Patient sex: F
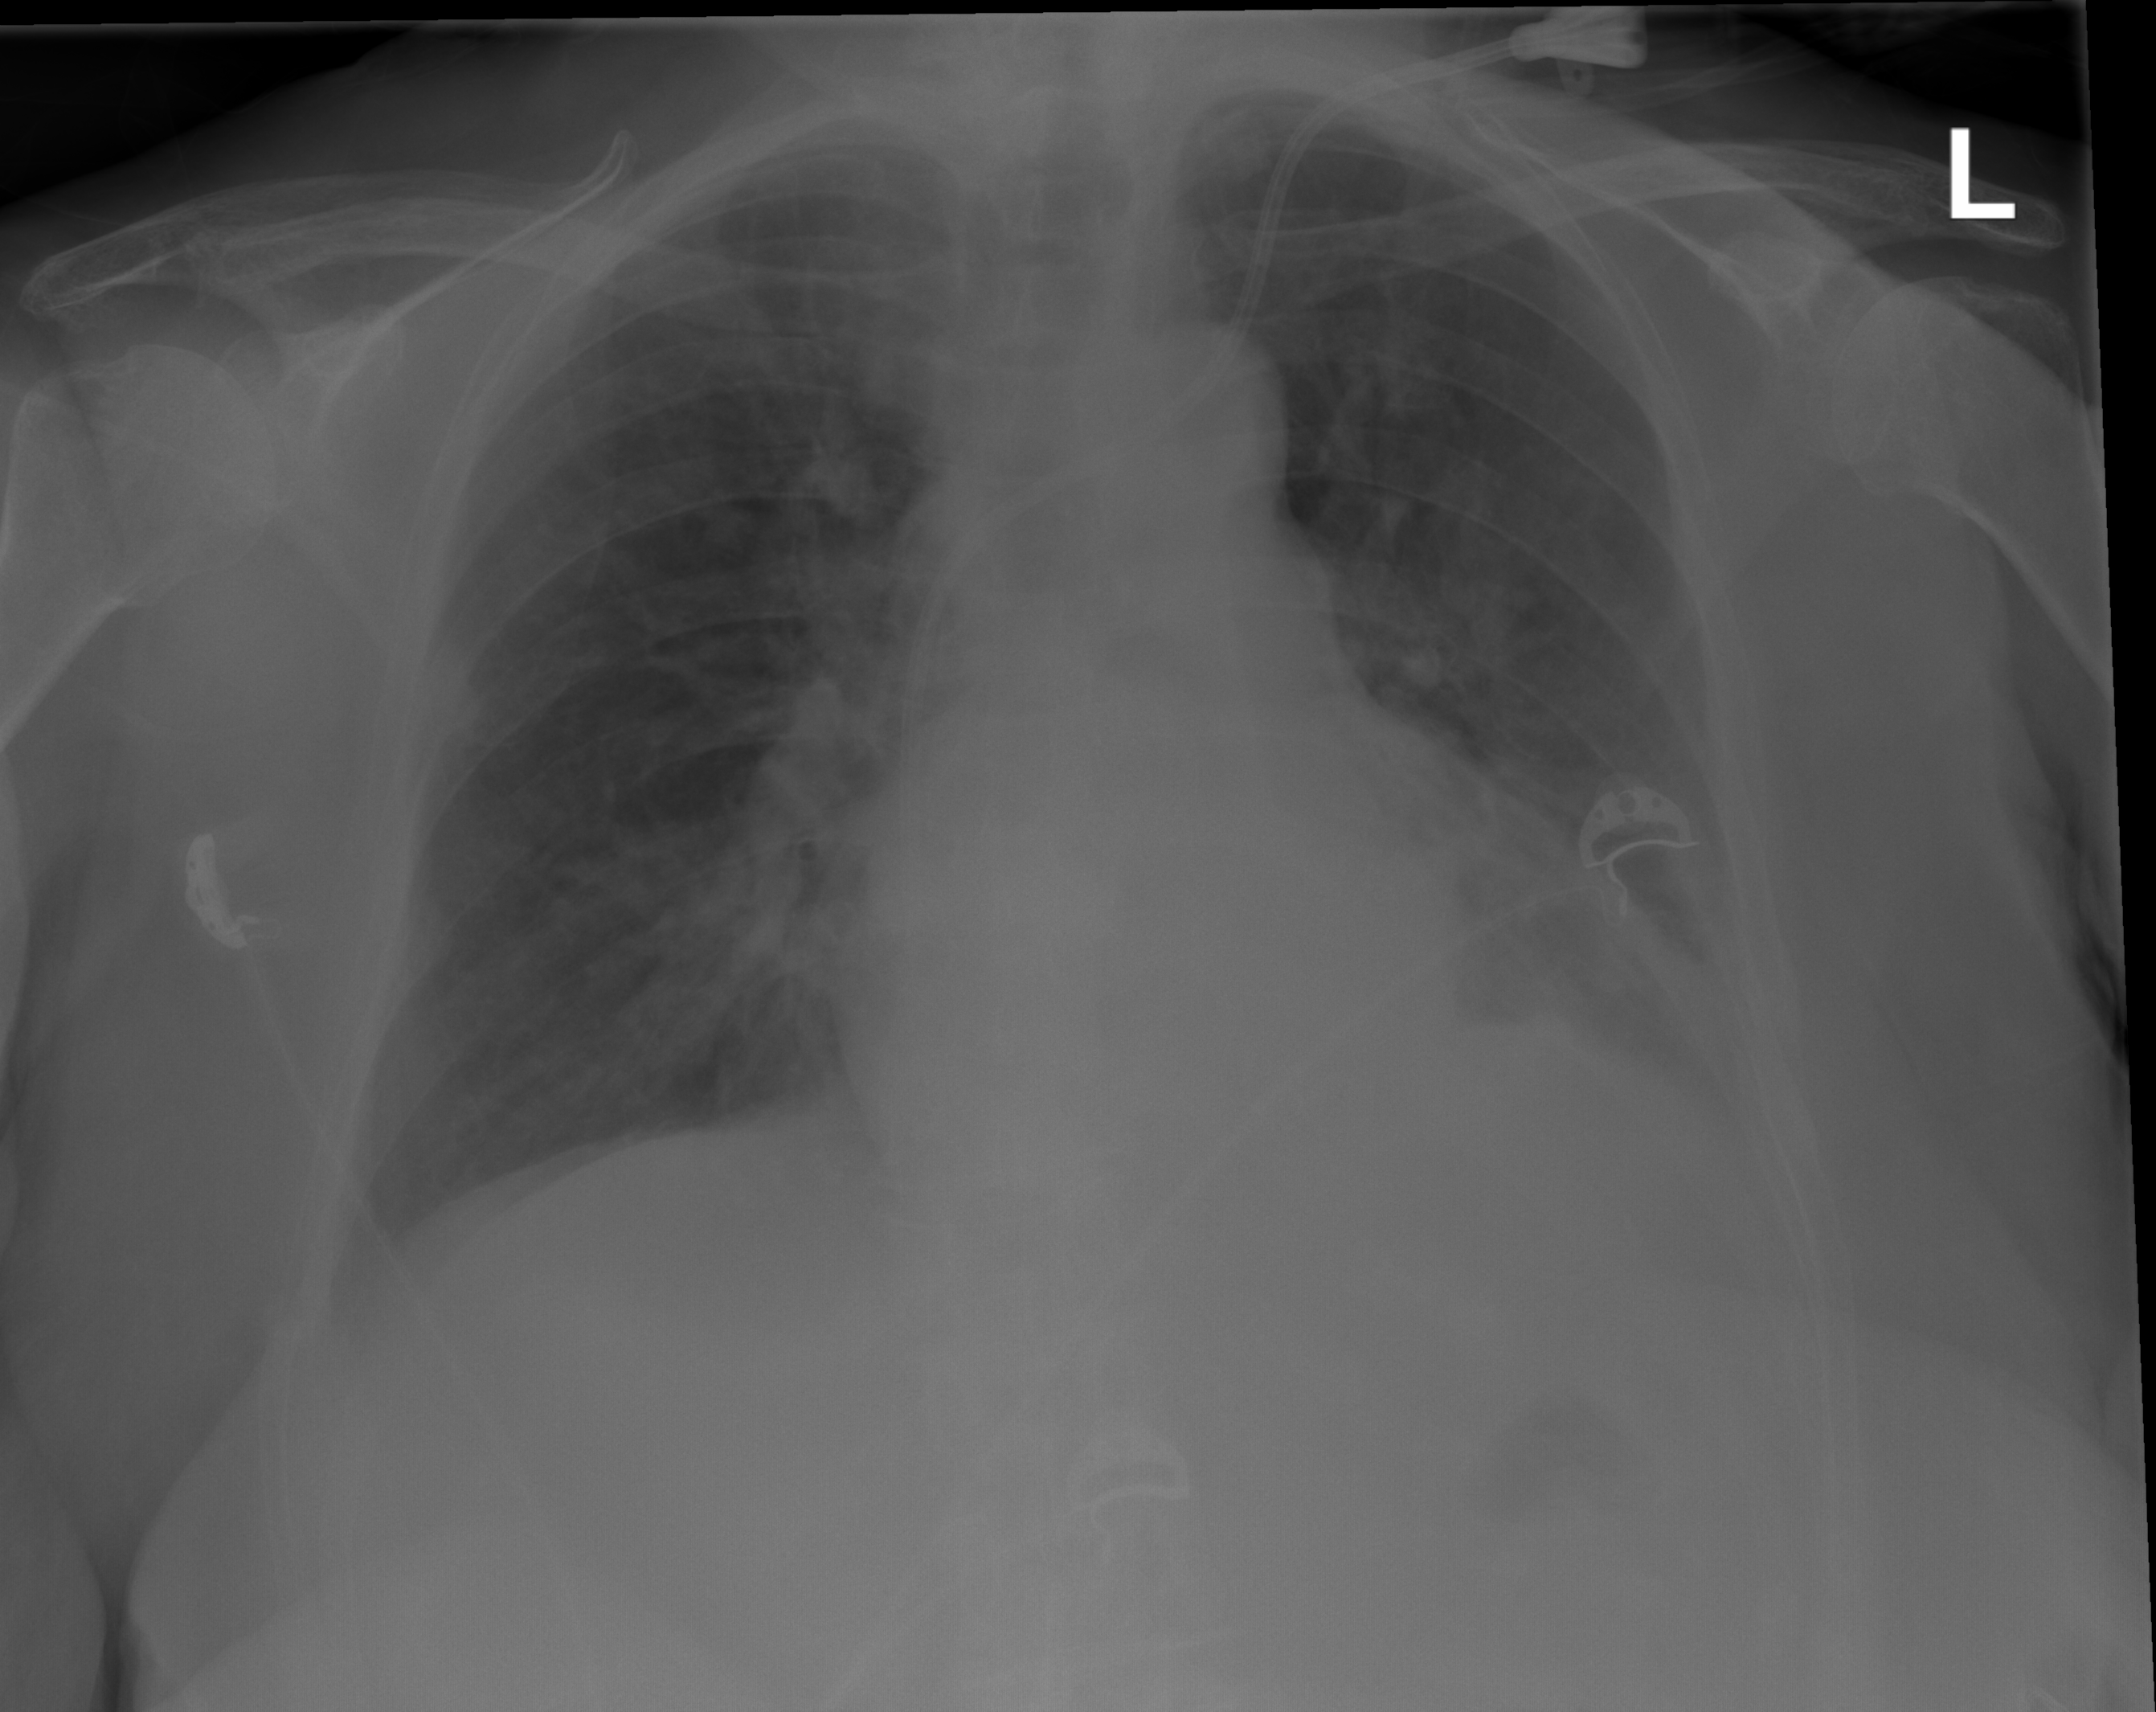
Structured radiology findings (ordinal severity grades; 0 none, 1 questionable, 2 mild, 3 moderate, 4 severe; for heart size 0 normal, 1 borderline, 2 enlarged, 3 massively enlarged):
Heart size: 2
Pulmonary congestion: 2
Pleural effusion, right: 0
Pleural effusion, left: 2
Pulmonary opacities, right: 0
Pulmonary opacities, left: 0
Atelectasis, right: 0
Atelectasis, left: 2